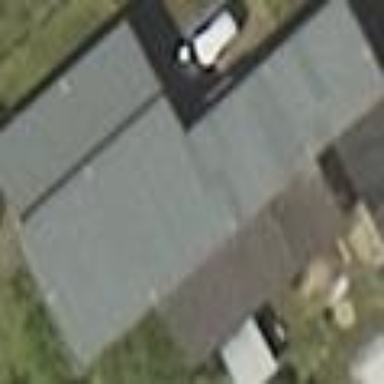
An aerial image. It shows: Shed.